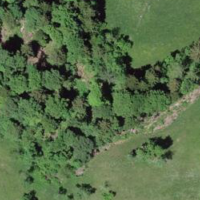
EUNIS habitat code: 41
Species observed at this site:
Angelica sylvestris